Question: To quickly visualize the differences between measurements, I want to use gnuplot to draw two (later multiple) boxplots combined in a single plot.
Basically I want to visualize the <URL> of each measurement.
Each column in my 'datafile' represents samples of a measurement.
My data is in this form:
'''
A B C D
1.008 1.008 . .
0.909 0.909 . .
0.975 0.975
2.647 2.647
6.530 1.901
1.819 0.909
1.819 0.909
2.695 0.909
0.529 0.529
0.964 0.964
2.728 0.909
1.819 0.909
4.133 1.108
11.275 6.133
5.920 5.920
. .
'''
and I would like it to look like the <URL>.
However I cannot get the demo to work since they seem to use a third column to slide one boxplot to the right, but I do not really understand how that works.
For clarification, in R I would do something like this:
'''
par(mfrow=c(1,3))
b1 <- boxplot(datafile$A)
b2 <- boxplot(datafile$B)
b3 <- boxplot(datafile$C)
'''
I'm also wondering how I can plot the boxplots on the same scale. I'm worried that the few really high values might stretch the max. whiskers of the boxplot so much that the box itself becomes too tiny for me to see differences between the medians of the two boxes.
---
The suggested solution was ok until I tried to also plot the rest of my data. If I plot my data the plots become so crowded that it's impossible to see something.
Below is an example with only the first 1000 entries of the rest of my data.

How can I include the outliers into the boxes? (I do not want to discard them.)
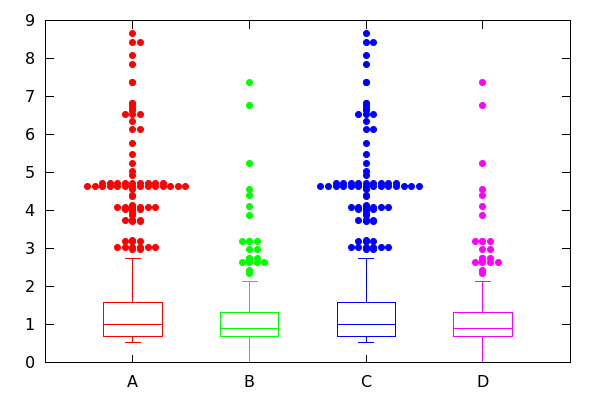
Answer: In the examples they use a fixed number to set each boxplot:
'''
plot 'data.txt' using (0):1 with boxplot
'''
plots the data in the first column placed at the x-value '0'. For two plots it is accordingly:
'''
set style data boxplot
plot 'data.txt' using (0):1, '' using (1):2
'''
Gnuplot cannot determine automatically the number of columns, but you can achieve some kind of automatization as follows:
'''
file = 'data.txt'
header = system('head -1 '.file);
N = words(header)
set xtics ('' 1)
set for [i=1:N] xtics add (word(header, i) i)
set style data boxplot
unset key
plot for [i=1:N] file using (i):i
'''
If I duplicate the two columns you showed, and label them with 'A B C D', I get the following plot with gnuplot 4.6.3:

As you see, outliers aren't taken into account. To hide the outliers, use 'set style boxplot nooutliers'.